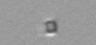
Label: Chaetoceros_tenuissimus